Field crop: maize
Growth stage: 2
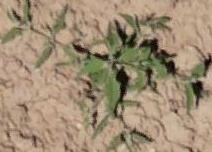
Species: atriplex